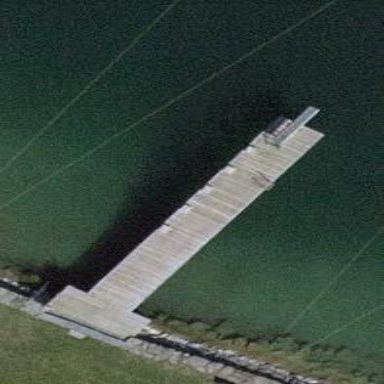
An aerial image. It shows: Pier serving as part of bridge structure.